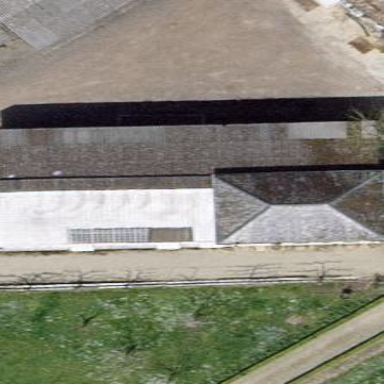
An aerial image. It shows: Farm auxiliary building.